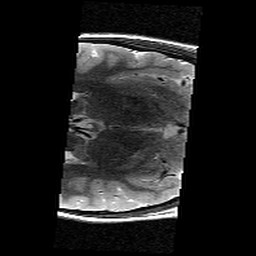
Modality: T2w
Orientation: axial
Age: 10
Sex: female
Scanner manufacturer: siemens
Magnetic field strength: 3 T
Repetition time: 9.23 s
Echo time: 0.067 s